Question: I have the following code in Processing that will produce a grid of randomly selected tiles from loaded files:
'''
static int img_count = 6;
PImage[] img;
void setup() {
size(1200, 800);
img = new PImage[img_count];
for (int i = 0; i < img_count; i++) {
img[i] = loadImage("./1x/Artboard " + (i+1) + ".png");
}
}
void draw() {
for (int i = 0; i < 12; i++) {
for (int j = 0; j < 12; j++) {
int rand_index = int(random(img_count));
image(img[rand_index], 100 * i, 100 * j, 100, 100 );
}
}
}
'''
By itself, it almost does what I want:

But I need that every tile be randomly rotated as well, so I tried this:
'''
void draw() {
for (int i = 0; i < 12; i++) {
for (int j = 0; j < 12; j++) {
float r = int(random(4)) * HALF_PI; // I added this
rotate(r); // I added this
int rand_index= int(random(img_count));
image(img[rand_index], 100 * i, 100 * j, 100, 100 );
}
}
}
'''
This second code doesn't act as I intended, as 'rotate()' will rotate the entire image, including tiles that were already rendered. I couldn't find an appropriate way to rotate a tile the way I want, is there any way to rotate the tile before placing it?
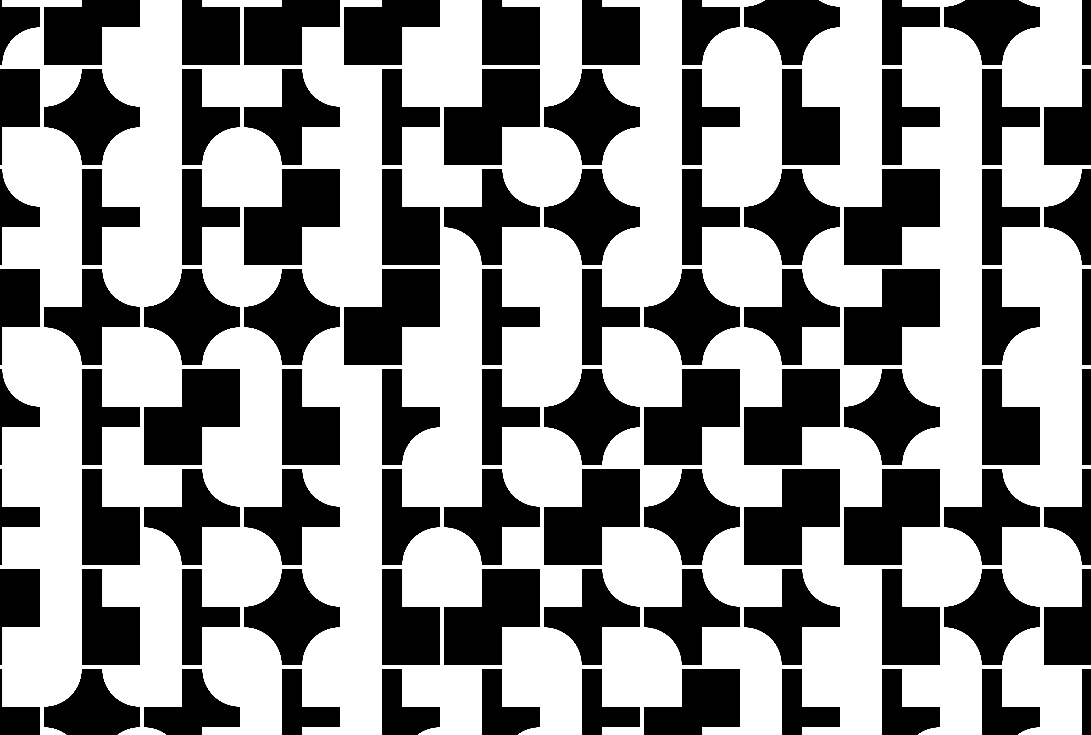
Answer: You will probably need to translate before rotating.
The order of transformations is important (e.g. translating, then rotating will be a different location than rotation, then translating).
In your case 'image(img, x, y)' makes it easy to miss that behind the scenes it's more like 'translate(x,y);image(img, 0, 0);'.
I recommend:
'''
void draw() {
for (int i = 0; i < 12; i++) {
for (int j = 0; j < 12; j++) {
float r = int(random(4)) * HALF_PI; // I added this
translate(100 * i, 100 * j); // translate first
rotate(r); // I added this
int rand_index= int(random(img_count));
image(img[rand_index], 0, 0, 100, 100 );
}
}
}
'''
(depending on your setup, you might find <URL>